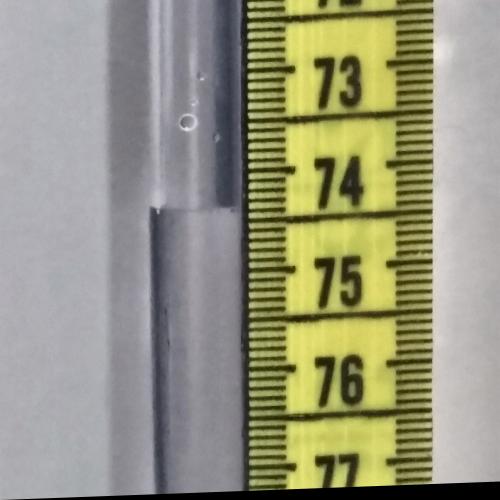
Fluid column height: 74.4 cm